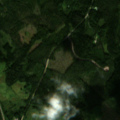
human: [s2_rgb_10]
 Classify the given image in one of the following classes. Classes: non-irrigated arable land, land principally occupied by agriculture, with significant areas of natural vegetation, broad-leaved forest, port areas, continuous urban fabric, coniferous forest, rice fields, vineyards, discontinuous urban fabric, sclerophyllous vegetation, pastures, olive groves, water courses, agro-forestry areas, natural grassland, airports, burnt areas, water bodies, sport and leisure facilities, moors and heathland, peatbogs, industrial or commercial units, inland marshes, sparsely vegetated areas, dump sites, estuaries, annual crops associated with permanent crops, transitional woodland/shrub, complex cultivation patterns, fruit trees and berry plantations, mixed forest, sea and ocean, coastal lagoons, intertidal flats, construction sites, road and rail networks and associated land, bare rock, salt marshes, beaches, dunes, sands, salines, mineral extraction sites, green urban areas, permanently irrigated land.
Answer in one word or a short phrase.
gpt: land principally occupied by agriculture, with significant areas of natural vegetation, coniferous forest, mixed forest